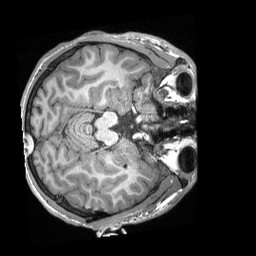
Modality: T1w
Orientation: axial
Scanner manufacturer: siemens
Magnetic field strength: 3 T
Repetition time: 2.3 s
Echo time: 0.00308 s